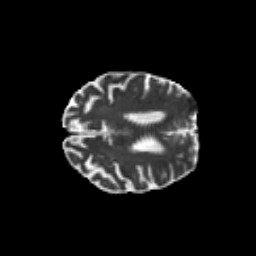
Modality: T2w
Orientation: axial
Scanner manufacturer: siemens
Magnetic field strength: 3 T
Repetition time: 6.8 s
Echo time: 0.093 s